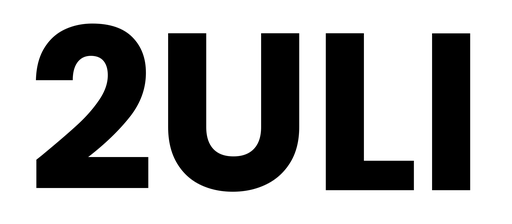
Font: Poppins-Bold